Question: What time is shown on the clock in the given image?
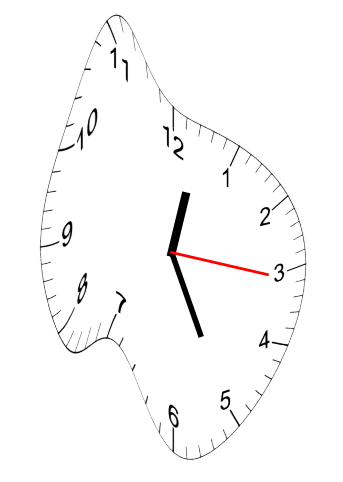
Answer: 12:25:16